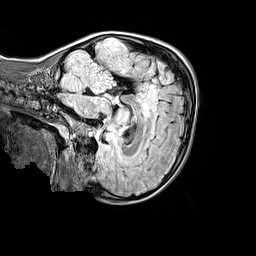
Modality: FLAIR
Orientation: sagittal
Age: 10
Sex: male
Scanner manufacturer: siemens
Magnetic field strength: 3 T
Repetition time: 5 s
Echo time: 0.388 s